Current action and preconditions to check: trajectory_clear

Your task: For each precondition in the list above, predict whether it will hold at this action.

Consider the current scene as observed from the mobile robot's camera, and analyze the predicted future states of all dynamic agents (e.g., people, animals, vehicles, or any moving entities) within the NEXT SECOND.

IMPORTANT: Only answer "very likely" if you are absolutely certain—based on strong, clear evidence—that a dynamic agent will violate the precondition in the predicted future state. Do NOT answer "very likely" for unlikely, ambiguous, or low-probability risks.

Ask yourself for each precondition: Is there a high probability, with clear and convincing evidence, that the predicted future states of any dynamic agent will interfere with the predicted future state of the currently executing action within the NEXT SECOND, causing that precondition to fail?

Assess the risk level based on these predictions. Use "likely" or "very likely" if motions create a clear risk of interference.

Use "neutral" or "improbable" if agents are nearby but their predicted paths are clearly diverging or non-conflicting.

Failure Risk Categories: "very improbable", "improbable", "neutral", "likely", "very likely"

Answer Format: Output ONLY the probability_of_failure value from these categories: "very improbable", "improbable", "neutral", "likely", "very likely"

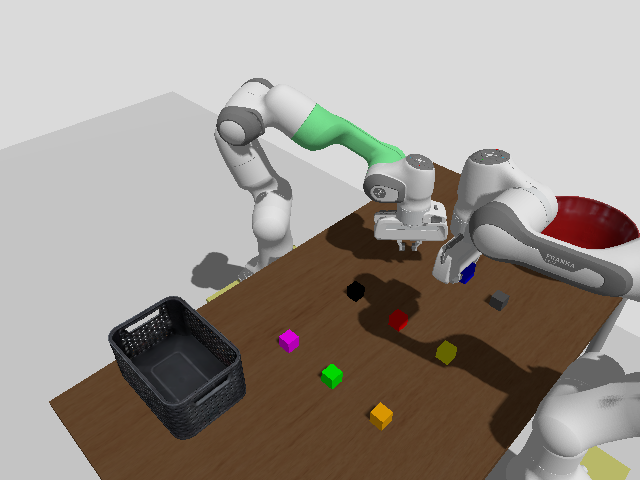

Answer: very improbable